Question: How can I obtain in a simple way this format inside cells of a table?, I mean all dashes aligned, when I am 'using a proportional font'.
example:

Note: There are more cells on each row, and table uses borders, so I think that using three consecutive cells without borders, is not an option
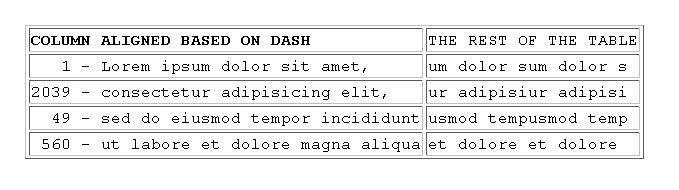
Answer: Well using a table is not exactly would I would recommend but keeping to the request of your posting you can try something like this...
'''
<table id="myTable">
<tbody>
<tr>
<td>1</td>
<td>-</td>
<td>Lorem ipsum dolor sit amet</td>
</tr>
<tr>
<td>2039</td>
<td>-</td>
<td>consectetur adipisicing elit</td>
</tr>
<tr>
<td>49</td>
<td>-</td>
<td>sed do eiusmod tempor incididunt </td>
</tr>
<tr>
<td>560</td>
<td>-</td>
<td>ut labore et dolore magna aliqua. Ut enim ad minim veniam, quis nostrud</td>
</tr>
</tbody>
'''
And some small CSS
'''
#myTable tr td:first-child{ text-align:right; }
'''